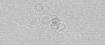
Label: camera_spot